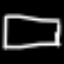
Label: square